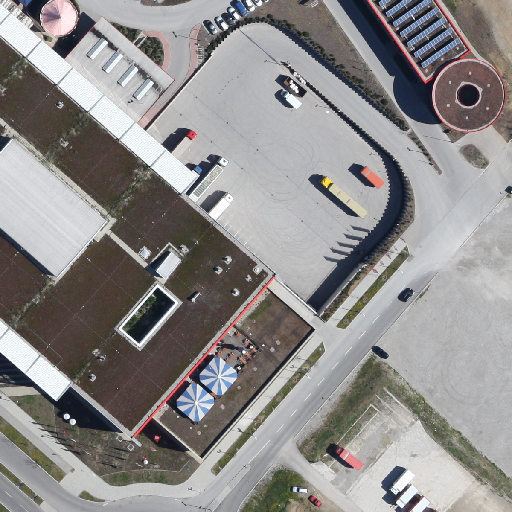
Referring expression: bikeway along with tree